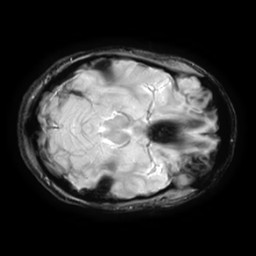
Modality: T2starw
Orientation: axial
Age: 23
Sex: female
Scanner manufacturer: ge
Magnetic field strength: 3 T
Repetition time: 0.65 s
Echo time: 0.02 s